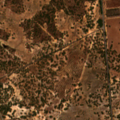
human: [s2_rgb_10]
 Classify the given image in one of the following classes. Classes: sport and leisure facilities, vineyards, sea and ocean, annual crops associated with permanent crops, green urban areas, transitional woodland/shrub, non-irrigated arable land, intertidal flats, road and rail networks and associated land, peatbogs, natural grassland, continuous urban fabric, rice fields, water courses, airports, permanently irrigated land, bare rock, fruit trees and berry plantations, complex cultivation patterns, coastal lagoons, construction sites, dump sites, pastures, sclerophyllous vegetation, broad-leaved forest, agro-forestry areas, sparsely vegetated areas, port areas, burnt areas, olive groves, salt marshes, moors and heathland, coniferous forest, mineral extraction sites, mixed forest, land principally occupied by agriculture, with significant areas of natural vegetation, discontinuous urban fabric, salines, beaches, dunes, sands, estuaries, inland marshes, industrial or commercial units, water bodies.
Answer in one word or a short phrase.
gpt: non-irrigated arable land, land principally occupied by agriculture, with significant areas of natural vegetation, broad-leaved forest, transitional woodland/shrub